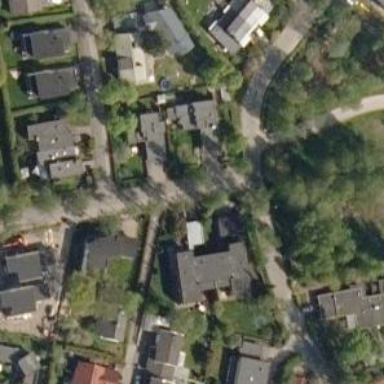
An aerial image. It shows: Asphalt cycleway.